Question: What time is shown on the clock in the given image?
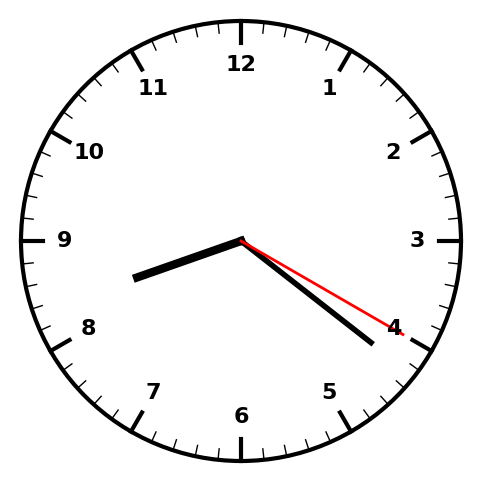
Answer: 08:21:20